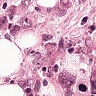
Metastatic tissue present: yes